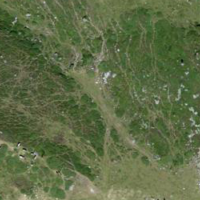
EUNIS habitat code: 26
Species observed at this site:
Achillea millefolium